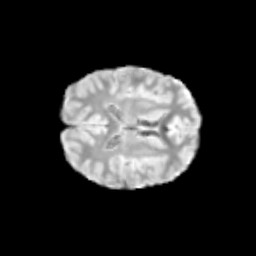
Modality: T2w
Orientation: axial
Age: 11
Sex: male
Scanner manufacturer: siemens
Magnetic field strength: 3 T
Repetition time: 3.8 s
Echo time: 0.07 s